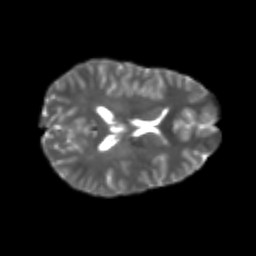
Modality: T2w
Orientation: axial
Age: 21
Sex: female
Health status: healthy
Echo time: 0.074 s